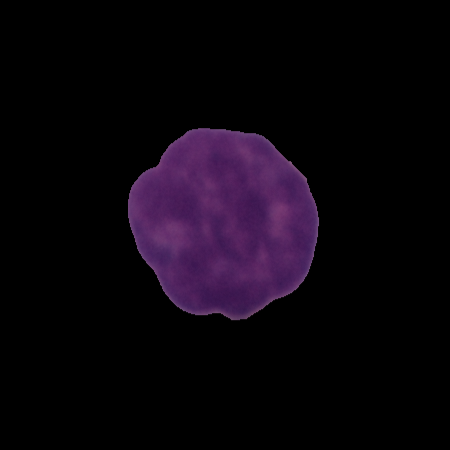
Label: cancer